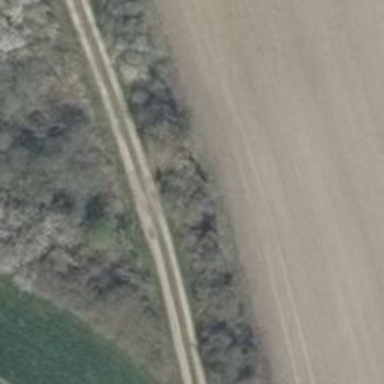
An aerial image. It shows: Grassy track road with grade 4 track type.